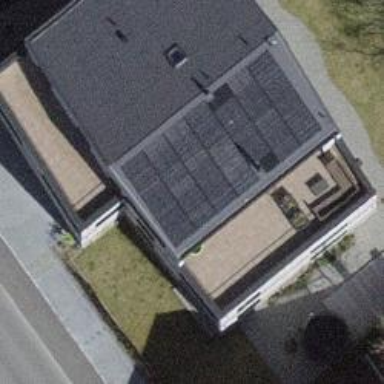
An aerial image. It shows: Solar power generator with photovoltaic panels.